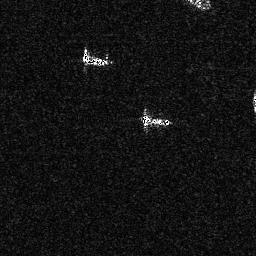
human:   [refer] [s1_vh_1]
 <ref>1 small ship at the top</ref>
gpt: <box>[[31, 20, 43, 25, 0]]</box>

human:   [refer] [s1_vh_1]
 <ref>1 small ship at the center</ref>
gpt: <box>[[54, 43, 66, 49, 0]]</box>